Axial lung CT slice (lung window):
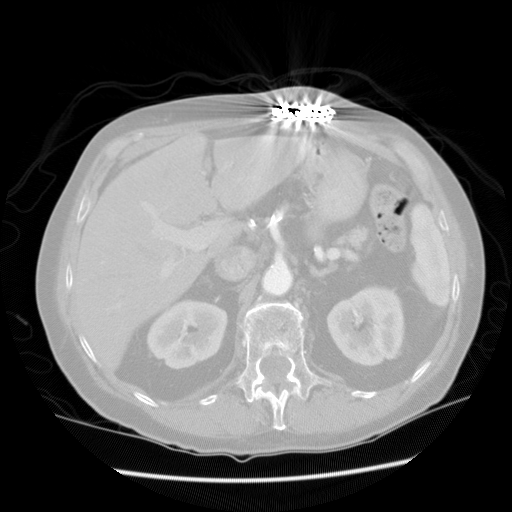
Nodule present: no